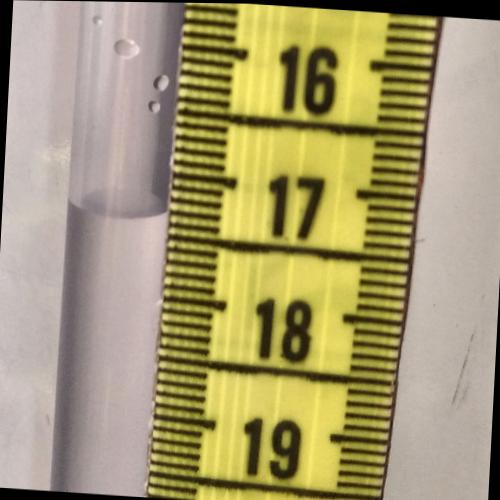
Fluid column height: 17.3 cm